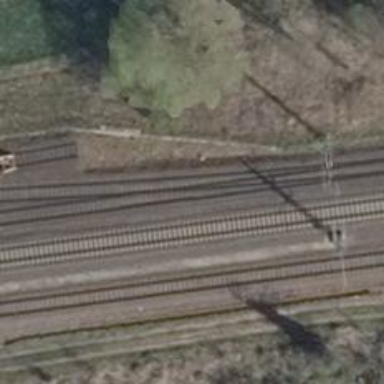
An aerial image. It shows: Railway switch.